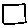
Label: square